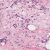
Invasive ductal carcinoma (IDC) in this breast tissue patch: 1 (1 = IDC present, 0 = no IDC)